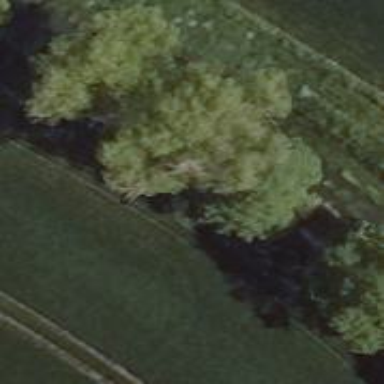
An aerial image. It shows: Row of trees in natural setting.